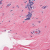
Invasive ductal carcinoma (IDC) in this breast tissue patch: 1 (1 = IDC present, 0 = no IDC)